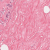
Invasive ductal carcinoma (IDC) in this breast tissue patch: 0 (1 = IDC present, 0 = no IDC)